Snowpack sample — Loveland Pass, Silver Plume, Colorado, USA (12/14/25, 10:50 AM MST)
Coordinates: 39.664, -105.882
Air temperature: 36 °F
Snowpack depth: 67 cm
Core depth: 10 cm
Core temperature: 50 °F
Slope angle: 6°, slope face: 326°
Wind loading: low
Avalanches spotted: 0
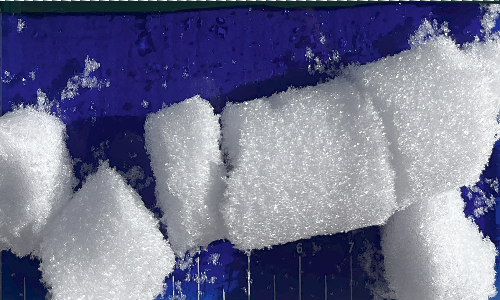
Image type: core
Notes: No avalanches spotted, very late start to the season with minimal snowpack